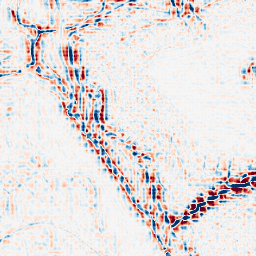
Category: wavelet
Decomposition family: wavelet_reverse_biorthogonal
Decomposition parameters: wavelet: rbio2.4
level: 3
Upsampling method: sinc_hamming
Upsampling parameters: scale: 4
kernel_size: 4
Upsampling scale: 4